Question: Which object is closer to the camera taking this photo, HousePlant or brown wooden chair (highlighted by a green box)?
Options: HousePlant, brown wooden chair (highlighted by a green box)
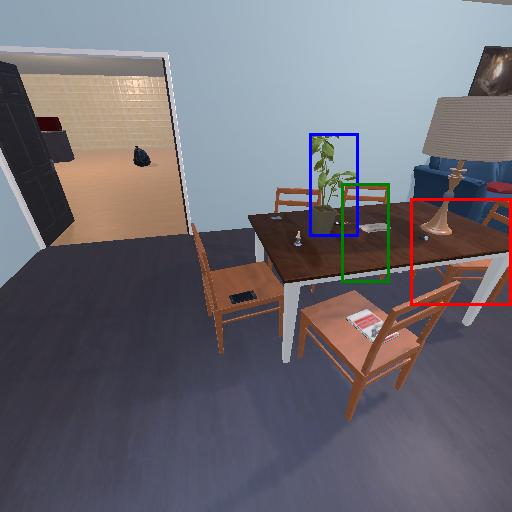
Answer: HousePlant